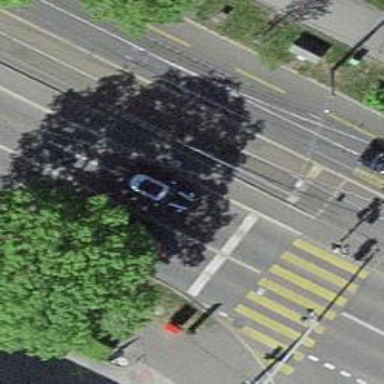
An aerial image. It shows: Tram stop for public transport.